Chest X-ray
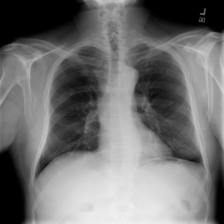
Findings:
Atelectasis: negative
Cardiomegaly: negative
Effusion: negative
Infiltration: positive
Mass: negative
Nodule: negative
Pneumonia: negative
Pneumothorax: negative
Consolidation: negative
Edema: negative
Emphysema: negative
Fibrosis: negative
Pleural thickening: negative
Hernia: negative